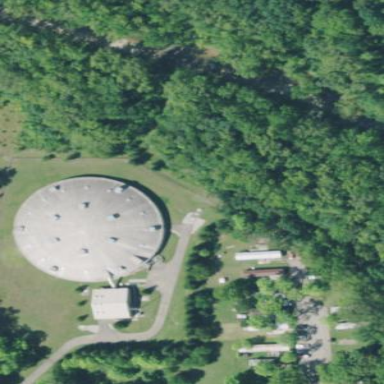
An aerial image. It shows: Covered reservoir building.